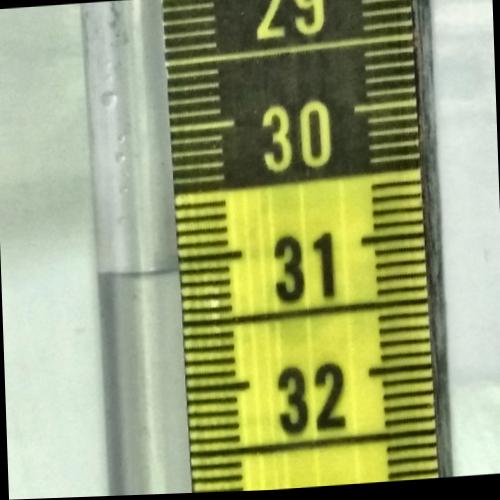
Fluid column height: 31.1 cm